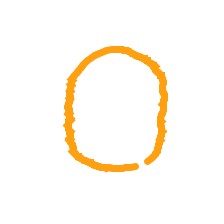
Shape: circle